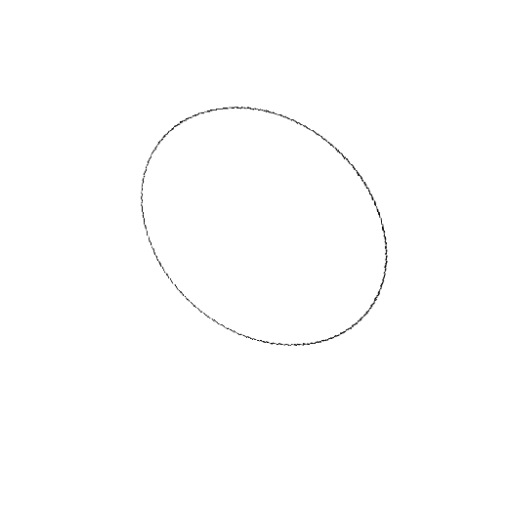
Crossing number: 0